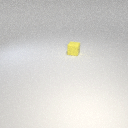
small yellow rubber cube